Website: walmart
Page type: billing-address
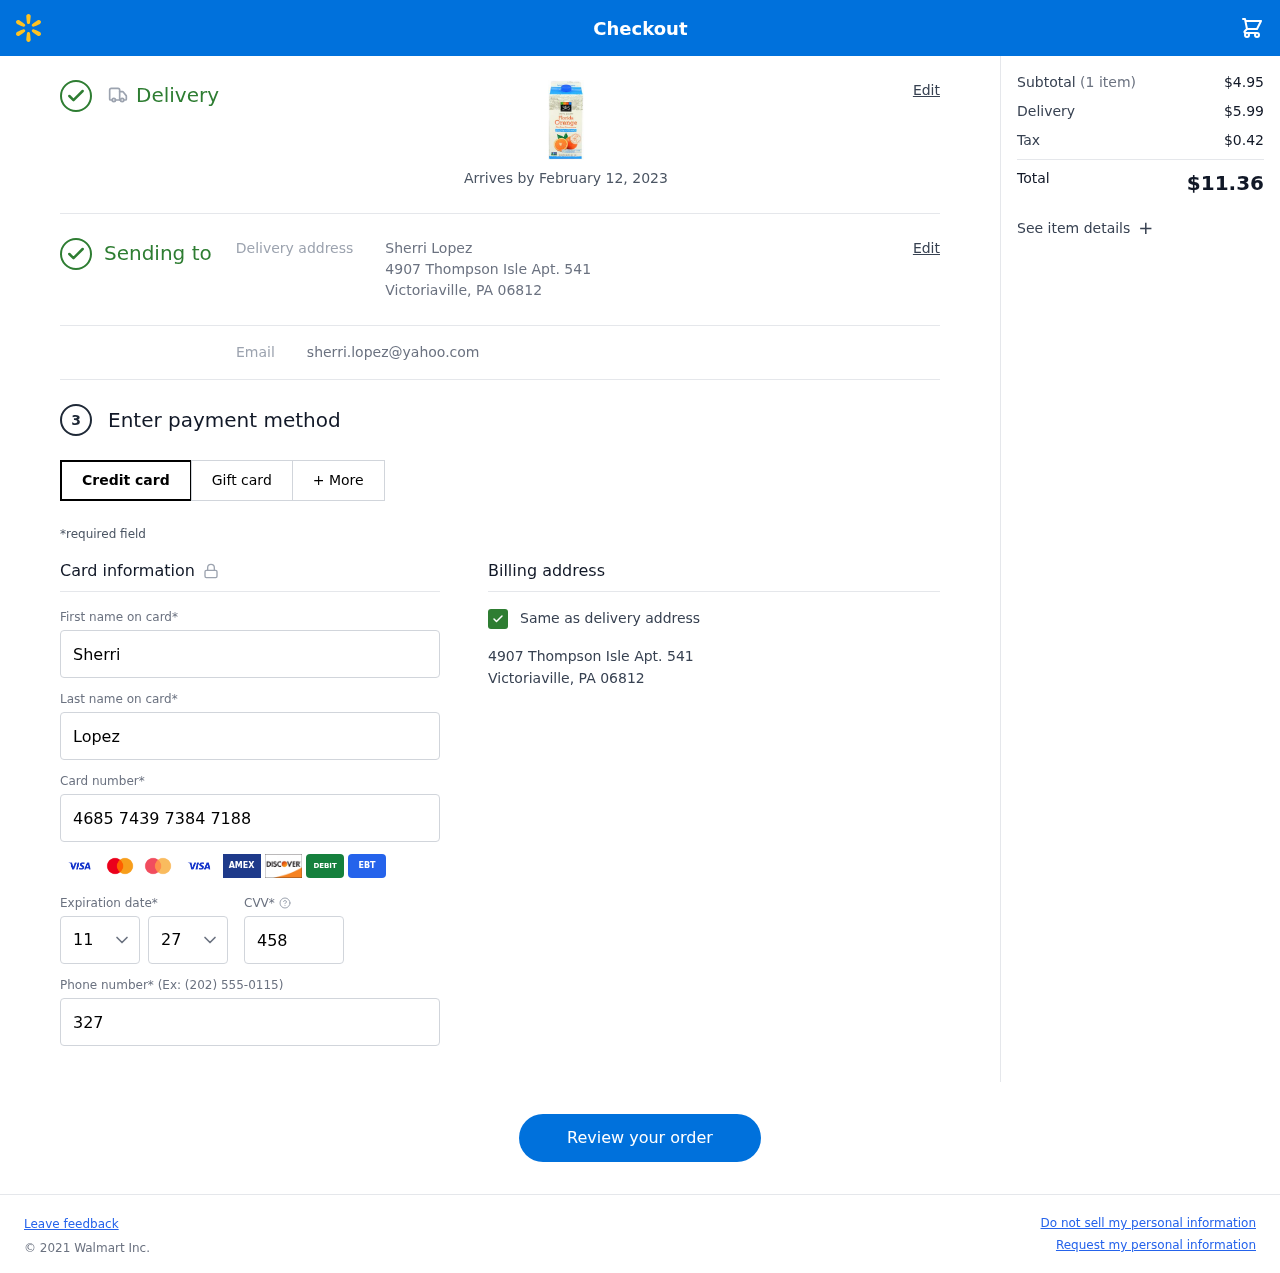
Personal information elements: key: PII_CARD_CVV
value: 458
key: PII_CARD_EXPIRY_MONTH
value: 11
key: PII_CARD_EXPIRY_YEAR
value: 27
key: PII_CARD_NUMBER
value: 4685 7439 7384 7188
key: PII_EMAIL
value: sherri.lopez@yahoo.com
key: PII_FIRSTNAME
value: Sherri
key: PII_FULLNAME
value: Sherri Lopez
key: PII_LASTNAME
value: Lopez
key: PII_PHONE
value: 3277244952
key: PII_STREET
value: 4907 Thompson Isle Apt. 541
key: PII_CITY_STATE_ZIP
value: Victoriaville, PA 06812
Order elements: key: ORDER_DELIVERY_DATE
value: Arrives by February 12, 2023
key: ORDER_NUM_ITEMS
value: (1 item)
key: ORDER_SUBTOTAL
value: $4.95
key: ORDER_SHIPPING_COST
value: $5.99
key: ORDER_TAX
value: $0.42
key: ORDER_TOTAL
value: $11.36